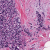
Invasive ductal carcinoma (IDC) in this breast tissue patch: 1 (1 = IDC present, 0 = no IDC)